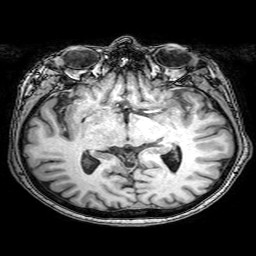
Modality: T1w
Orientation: coronal
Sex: female
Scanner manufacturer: philips
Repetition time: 0.008075 s
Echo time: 0.00369 s